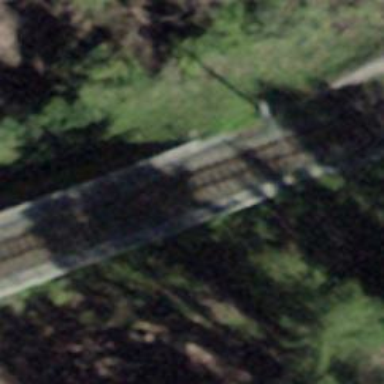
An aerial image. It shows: Narrow-gauge railway bridge with electrified contact lines and one track.